Question: I'm buildinging a gui with a list of labels in a scrollable area. Now I want that the labels fill the empty space via grid manager. So I use the 'columnconfigure(0, weight=1)' and 'rowconfigure(0, weight=1)' method. It works fine for the scrollbar but not for the labels inside the scrollable area. Example showing my issue:

'''
class app():
def __init__(self):
self.root = tk.Tk()
self.root.geometry("341x448")
self.root.minsize(340,440)
self.root.rowconfigure(0, weight=1)
self.root.columnconfigure(0, weight=1)
def display(self):
self.container = ttk.Frame(self.root)
self.container.rowconfigure(0, weight=1)
self.container.columnconfigure(0, weight=1)
self.canvas = tk.Canvas(self.container)
scrollbar = ttk.Scrollbar(self.container, orient = tk.VERTICAL, command = self.canvas.yview)
self.scrollable_frame = ttk.Frame(self.canvas)
self.scrollable_frame.bind(
"<Configure>",
lambda e: self.canvas.configure(
scrollregion=self.canvas.bbox("all")))
self.canvas.create_window((0, 0), window = self.scrollable_frame, anchor = "nw")
self.canvas.configure(yscrollcommand = scrollbar.set)
for i in range(15):
Label = ttk.LabelFrame(self.scrollable_frame, text = "Sample scrolling label")
Label.grid(row = i, column = 0, columnspan=2, sticky=tk.NSEW)
Label.columnconfigure(0, weight=1)
Button = ttk.Button(Label, text=f"Button {i}")
Button.grid(row=0, column=0, sticky=tk.NW)
self.container.grid(row = 0, column = 0, sticky = "nswe")
self.canvas.grid(row = 0, column = 0, sticky = 'nswe')
scrollbar.grid(row = 0, column = 2, sticky = "ns")
self.root.mainloop()
if __name__ =="__main__":
start = app()
start.display()
'''
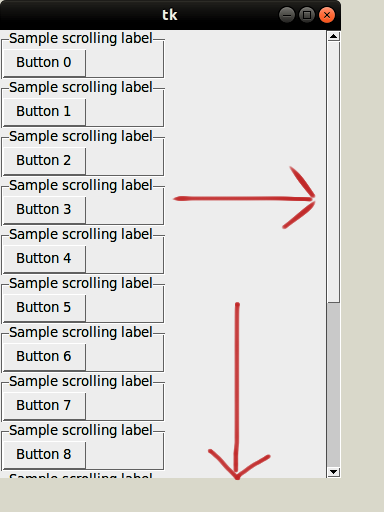
Answer: There are a couple of reasons why your labels do not fill the horizontal space:
1. You grid the labels in self.scrollable_frame but you have not configured its grid to expand. You need to add self.scrollable_frame.columnconfigure(0, weight=1)
2. You have not set the width and height of self.scrollable_frame when you put it in the canvas, so by default, it stays the size it needs to display all its content. If you want it to expand to fill all the space available in the canvas, you can bind the canvas resizing event to a function that will resize the frame accordingly. So add self.canvas.bind("<Configure>", self.resize)
in self.display() and create the self.resize() function def resize(self, event):
w = self.scrollable_frame.winfo_reqwidth()
h = self.scrollable_frame.winfo_reqheight()
self.canvas.itemconfigure(1, width=max(w, event.width), height=max(h, event.height))
that makes the frame expand if the canvas is larger than the minimum size required to display all the widgets.
By the way, I suggest you to follow <URL> style guide, especially for names, e.g. capitalize class names but not variable names. And above all, be consistent, it will make the code clearer and easier to understand. In particular, I find using 'Label' and 'Button' as variable names quite confusing as they are class names in tkinter.